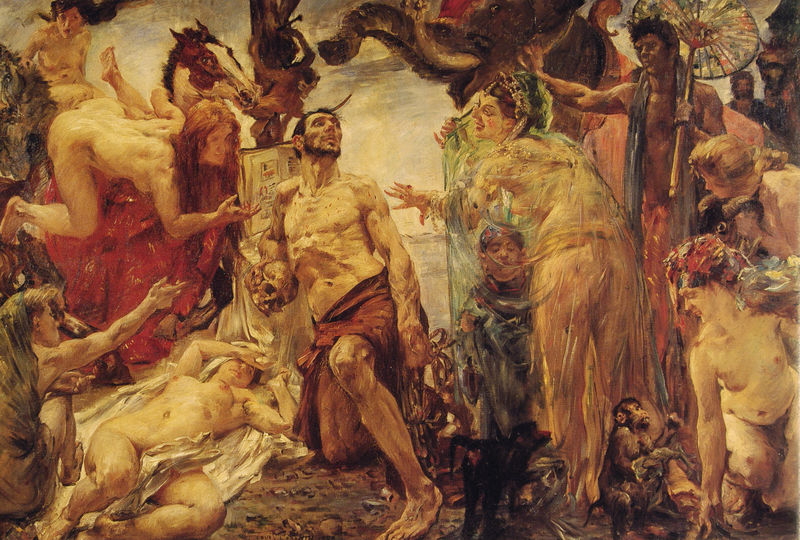
Titel: Versuchung des heiligen Antonius
Künstler: Lovis Corinth
Standort: London
Institution: Tate Gallery
Schlagwörter: akt, baum, dunkel, gemälde, gott, hand, kopf, körper, lendenschurz, mann, nackt, weiß, akte, frauen, gelb, menschen, blumen, frau, kleid, männer, skizze, szene, rot, schirm, schleier, sonnenschirm, tier, tiere, tuch, bart, angebot, arme, schädel, stehen, steine, tot, gesten, hände, gewand, gewänder, theater, tänzerin, locken, pferd, pferde, affe, engel, beine, bein, füße, liegen, afrika, figuren, bauch, nackte, knie, liegend, transparenz, leiber, memento mori, lovis corinth, unbekleidet, buch, orient, künstler, seite, zeitung, orgie, buchseite, harem, verführung, totenkopf, singen, sklave, jesus, sterben, ross, satyr, versuchung, nüstern, faun, lust, wollust, durchsichtig, forscher, pferdekopf, gruen, corinth, lovis, königin, reisender, totenschädel, haremsdame, kopfschmuck, satan, wahnsinn, elefant, rüssel, hexen, affen, mager, gaze, bäuche, äffchen, stoßzähne, fete, provokation, reiz, hl.antonius, schiem, verlockung, auflgeschlagen